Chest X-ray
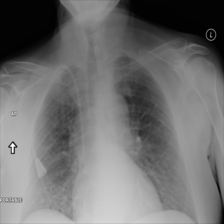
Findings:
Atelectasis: negative
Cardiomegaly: negative
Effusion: negative
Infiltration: negative
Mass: negative
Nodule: negative
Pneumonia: negative
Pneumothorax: negative
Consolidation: negative
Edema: positive
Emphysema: negative
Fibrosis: negative
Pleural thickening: negative
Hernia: negative